Question: I am debugging a javascript application. Please, observe a snapshot of the watch window:

Note, that the properties are displayed in what appears a total mess. It is probably their natural order, but when there are lots of them it becomes really annoying. Is it possible to order them?
Thanks.
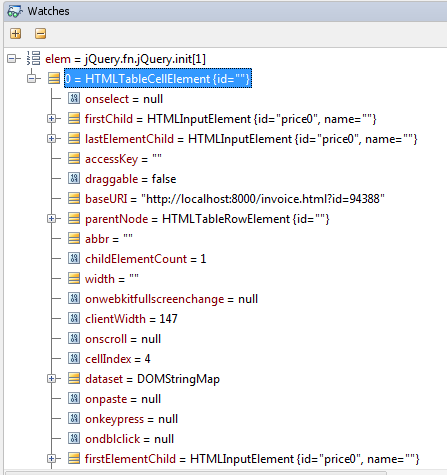
Answer: Just press 'Sort values alphabetically' button: